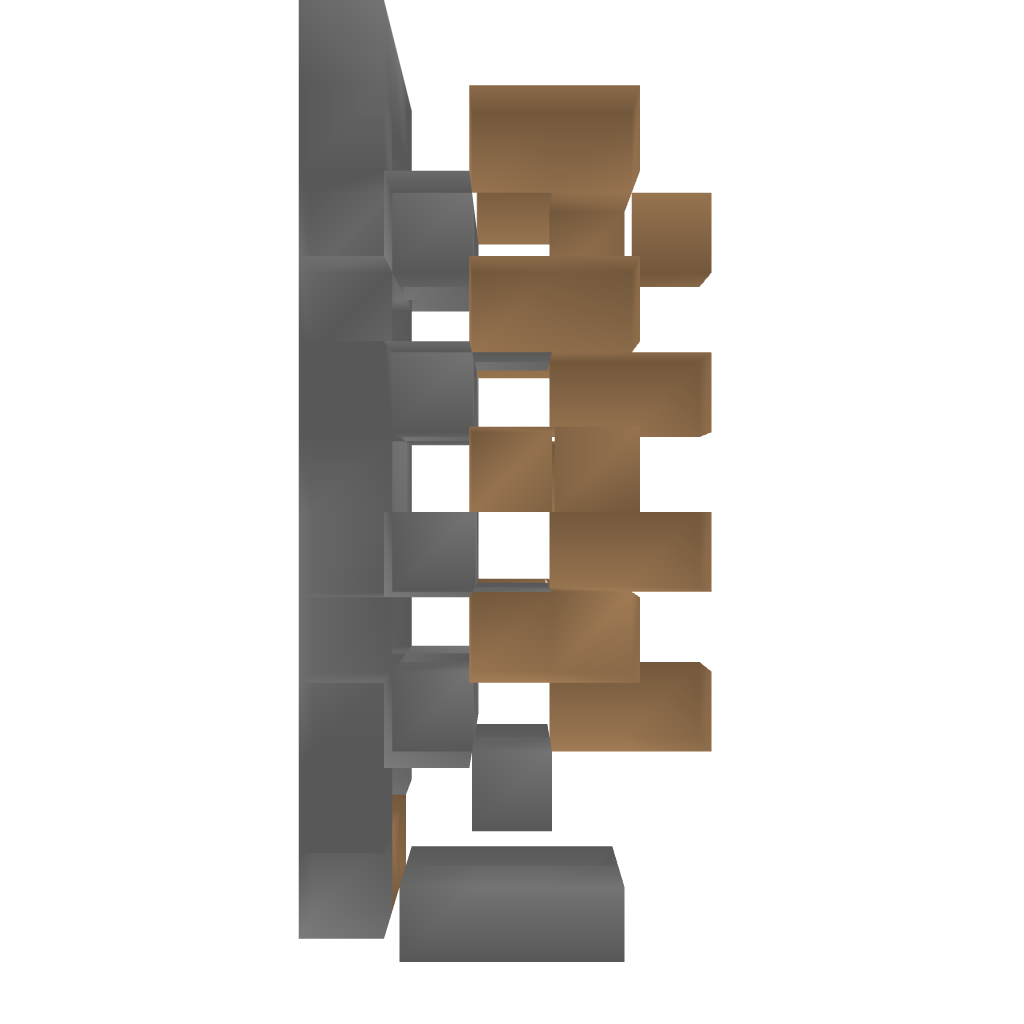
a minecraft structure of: Vertical Bulk Storage bad low quality